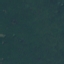
Land use / land cover: Forest